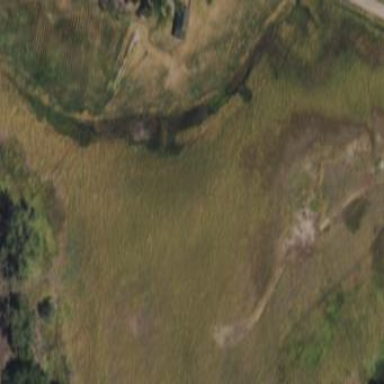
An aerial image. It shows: Marsh wetland.